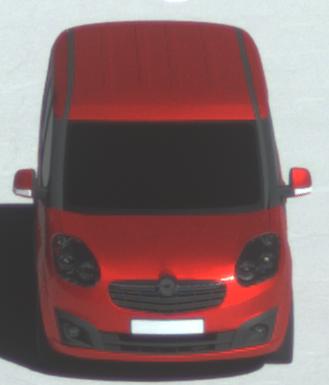
Make: Opel
Model: Combo Combi L1H1 1.4
Detailed model: Combo (D) Combi
Model produced from: 2012/01
Model produced until: 2013/11
Doors: 5
Color: red
Road condition: dry road
Daytime: morning or afternoon
Contrast: high contrast